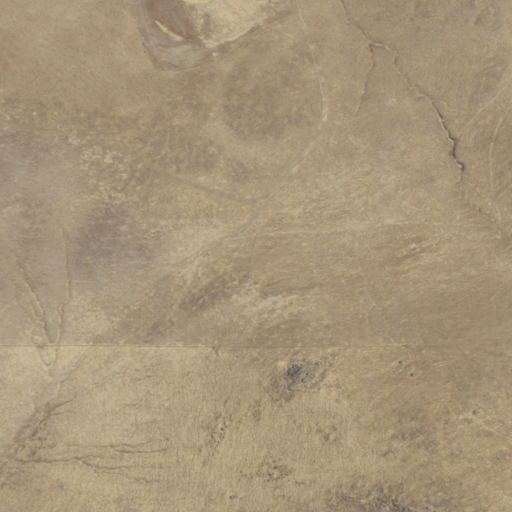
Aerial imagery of ridge(s) in California named Coyote Ridge containing only grassland